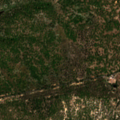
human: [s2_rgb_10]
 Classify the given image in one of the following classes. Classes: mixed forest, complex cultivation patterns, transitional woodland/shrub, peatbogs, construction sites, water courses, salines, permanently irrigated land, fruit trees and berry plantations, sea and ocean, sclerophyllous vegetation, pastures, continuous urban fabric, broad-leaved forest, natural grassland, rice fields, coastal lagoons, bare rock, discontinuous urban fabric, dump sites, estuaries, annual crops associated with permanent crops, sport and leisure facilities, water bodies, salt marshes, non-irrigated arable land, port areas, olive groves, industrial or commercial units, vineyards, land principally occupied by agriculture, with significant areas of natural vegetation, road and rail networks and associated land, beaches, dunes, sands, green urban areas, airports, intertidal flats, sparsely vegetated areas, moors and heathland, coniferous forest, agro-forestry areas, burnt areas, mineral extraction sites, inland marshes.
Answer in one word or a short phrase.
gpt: continuous urban fabric